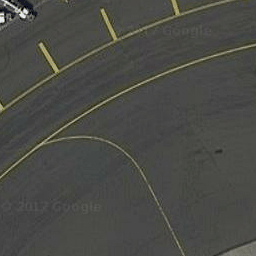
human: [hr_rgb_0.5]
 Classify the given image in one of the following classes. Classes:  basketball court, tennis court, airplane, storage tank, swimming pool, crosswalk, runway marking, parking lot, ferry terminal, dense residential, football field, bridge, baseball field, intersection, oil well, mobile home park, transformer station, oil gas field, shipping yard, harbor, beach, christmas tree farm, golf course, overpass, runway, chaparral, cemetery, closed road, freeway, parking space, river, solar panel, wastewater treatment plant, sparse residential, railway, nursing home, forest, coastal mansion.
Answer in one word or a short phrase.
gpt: runway marking